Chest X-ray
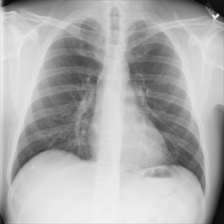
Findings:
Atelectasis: negative
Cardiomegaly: negative
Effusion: negative
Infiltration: negative
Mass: negative
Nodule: negative
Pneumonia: negative
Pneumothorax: negative
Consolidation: negative
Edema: negative
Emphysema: negative
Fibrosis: negative
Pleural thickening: negative
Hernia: negative